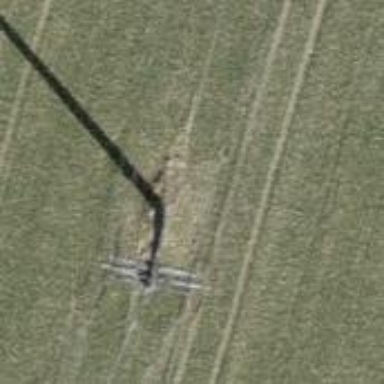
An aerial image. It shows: Concrete power pole.